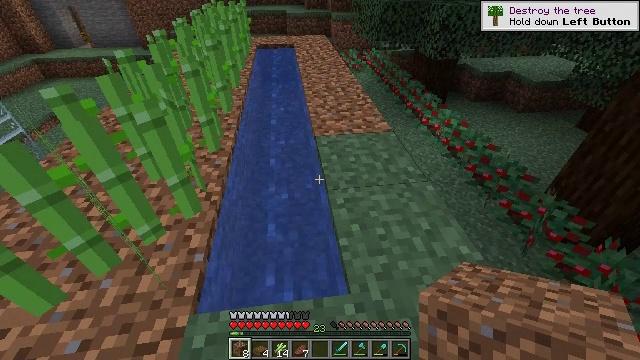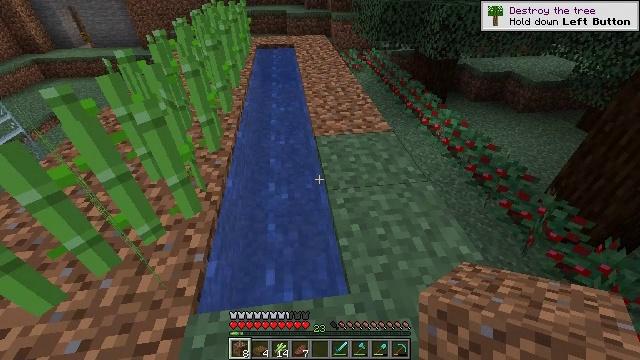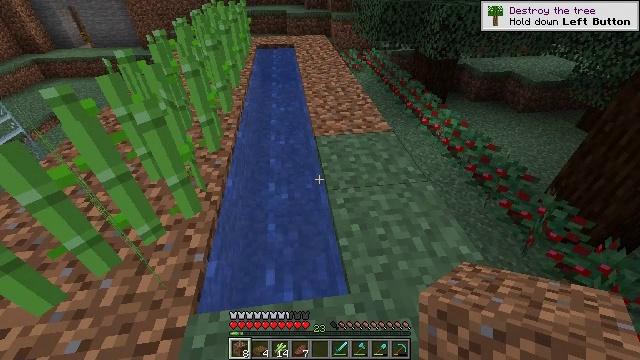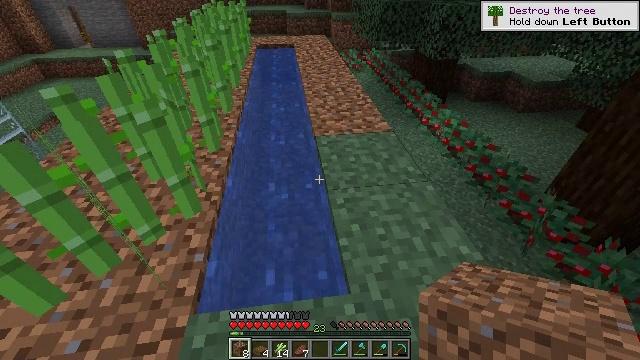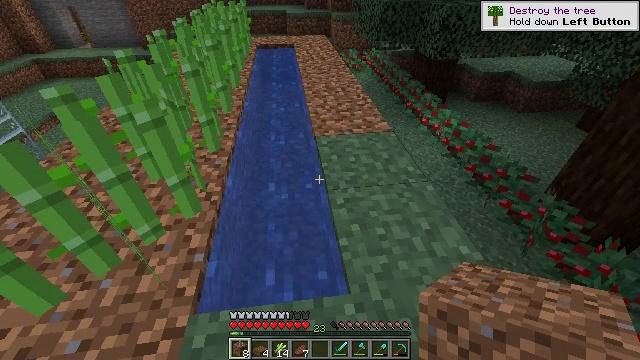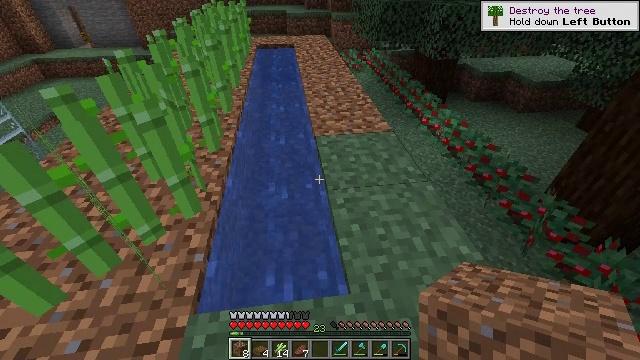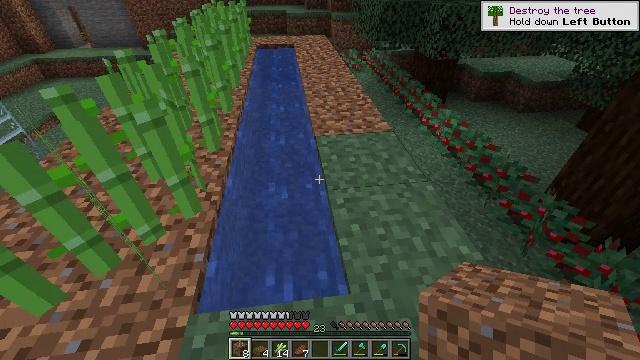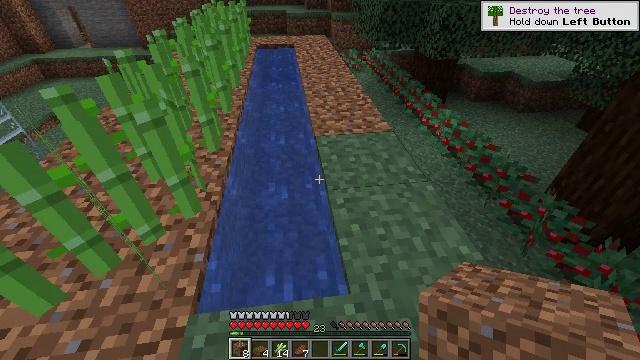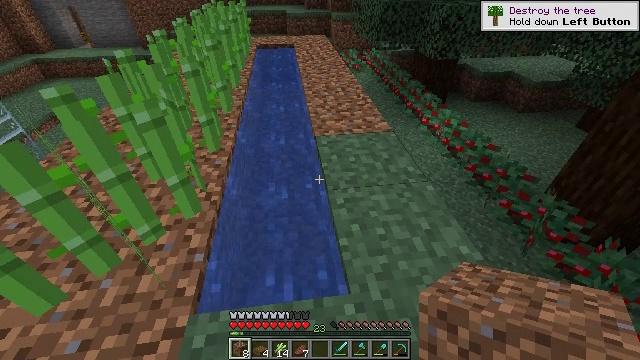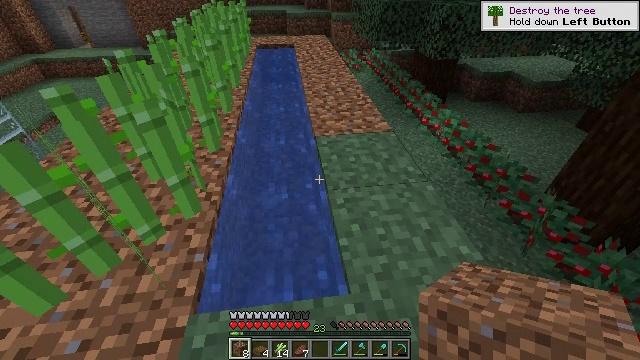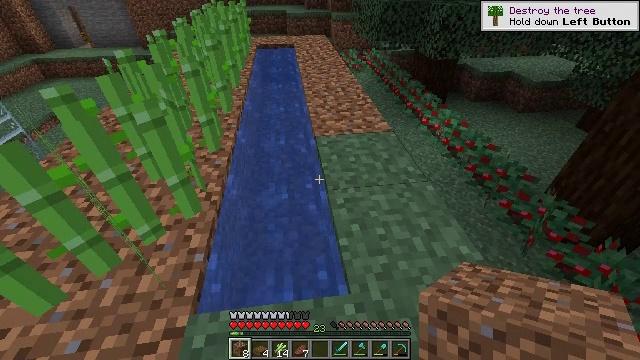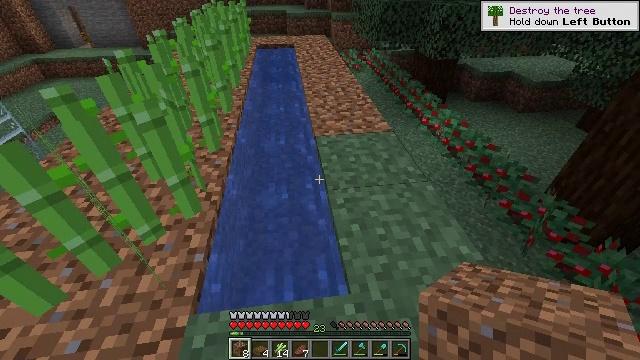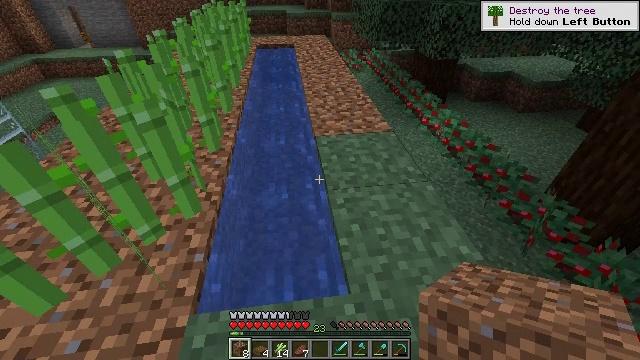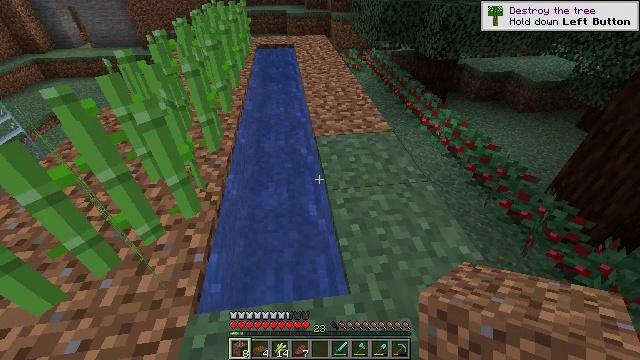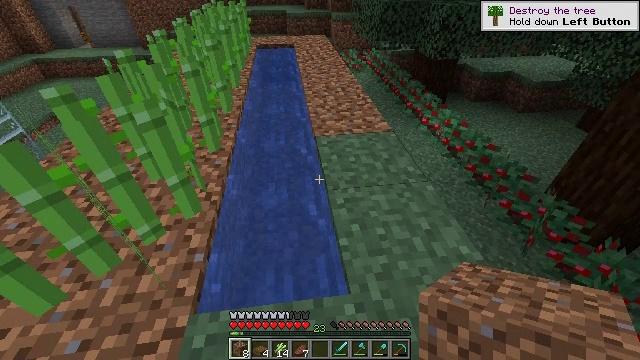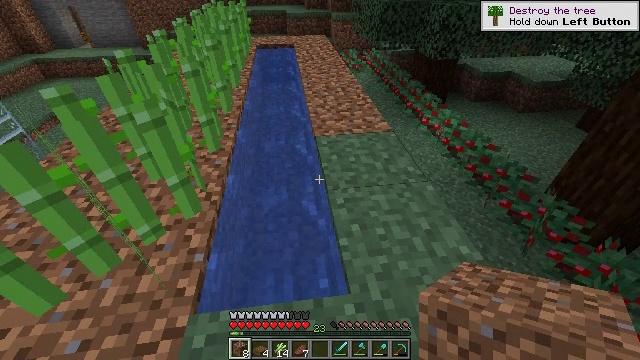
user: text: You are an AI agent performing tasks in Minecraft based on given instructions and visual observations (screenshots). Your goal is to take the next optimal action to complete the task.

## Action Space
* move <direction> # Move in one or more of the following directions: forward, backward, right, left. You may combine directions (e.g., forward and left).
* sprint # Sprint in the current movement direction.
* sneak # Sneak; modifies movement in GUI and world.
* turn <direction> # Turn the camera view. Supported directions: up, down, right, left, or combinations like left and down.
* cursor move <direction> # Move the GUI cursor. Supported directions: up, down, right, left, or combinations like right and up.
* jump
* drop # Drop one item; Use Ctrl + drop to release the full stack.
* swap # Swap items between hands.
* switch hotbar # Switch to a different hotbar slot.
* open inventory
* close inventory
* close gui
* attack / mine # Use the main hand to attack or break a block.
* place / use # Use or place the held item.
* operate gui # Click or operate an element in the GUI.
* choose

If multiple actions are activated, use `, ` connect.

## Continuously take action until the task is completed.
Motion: motion action
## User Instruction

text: Break the sugar cane.
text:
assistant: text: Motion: no_op
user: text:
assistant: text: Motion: no_op
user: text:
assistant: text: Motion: no_op
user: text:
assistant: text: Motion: no_op
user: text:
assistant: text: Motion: no_op
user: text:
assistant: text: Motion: no_op
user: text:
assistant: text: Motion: no_op
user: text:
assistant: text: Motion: no_op
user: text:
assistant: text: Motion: no_op
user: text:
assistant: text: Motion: no_op
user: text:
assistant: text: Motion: no_op
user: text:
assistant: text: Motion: no_op
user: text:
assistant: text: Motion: no_op
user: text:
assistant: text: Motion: no_op
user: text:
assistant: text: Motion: no_op
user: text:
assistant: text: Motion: no_op
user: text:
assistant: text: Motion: no_op
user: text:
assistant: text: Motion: no_op
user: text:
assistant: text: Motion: no_op
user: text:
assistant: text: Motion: no_op
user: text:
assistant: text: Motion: no_op
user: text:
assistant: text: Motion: no_op
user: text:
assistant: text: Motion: no_op
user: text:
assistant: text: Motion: no_op
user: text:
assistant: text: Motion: no_op
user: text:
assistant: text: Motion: no_op
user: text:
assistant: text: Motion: no_op
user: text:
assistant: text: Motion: no_op
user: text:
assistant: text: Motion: no_op
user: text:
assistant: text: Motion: no_op